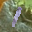
Label: 1